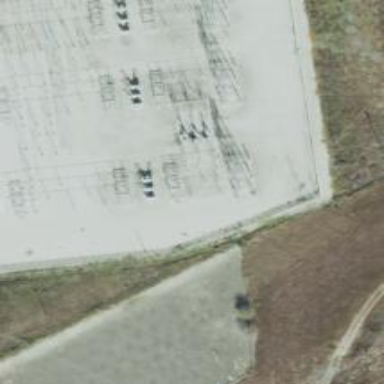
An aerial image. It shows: Switch for power supply.